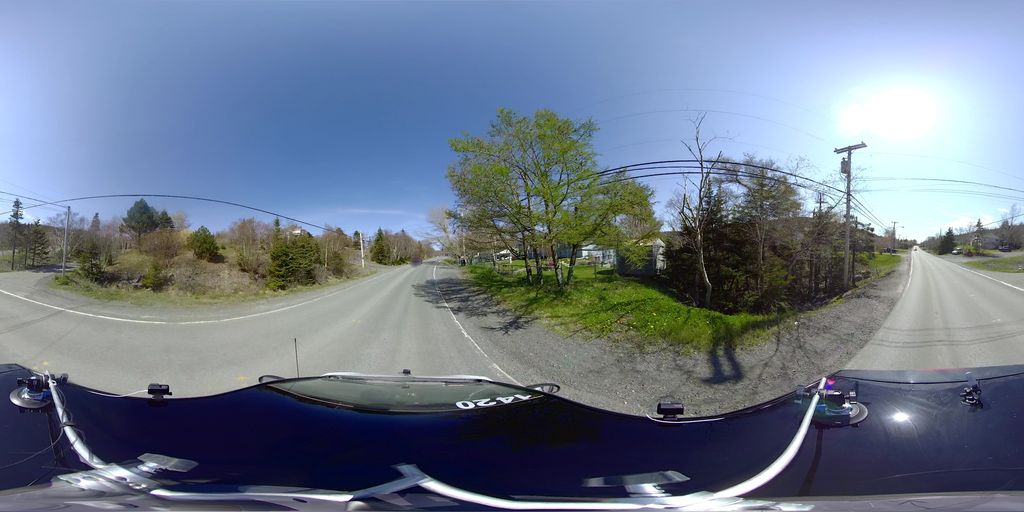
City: st_johns